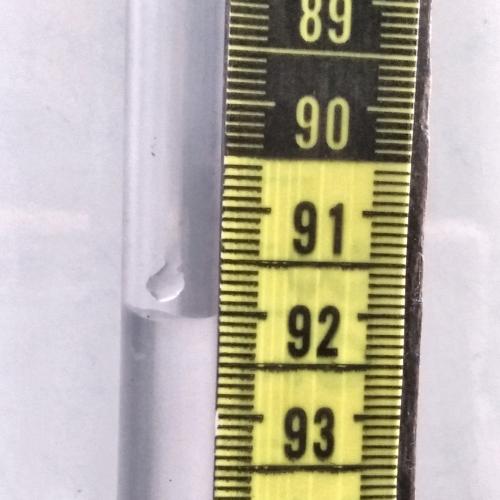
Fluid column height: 92.0 cm